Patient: sex M, age 30
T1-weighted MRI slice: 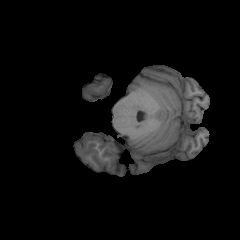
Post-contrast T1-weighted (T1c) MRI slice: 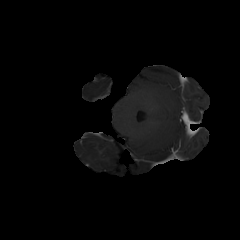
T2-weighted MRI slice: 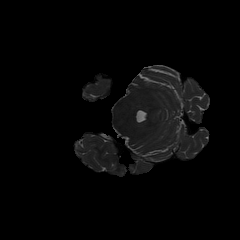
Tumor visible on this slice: no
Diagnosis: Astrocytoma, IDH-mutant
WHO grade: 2